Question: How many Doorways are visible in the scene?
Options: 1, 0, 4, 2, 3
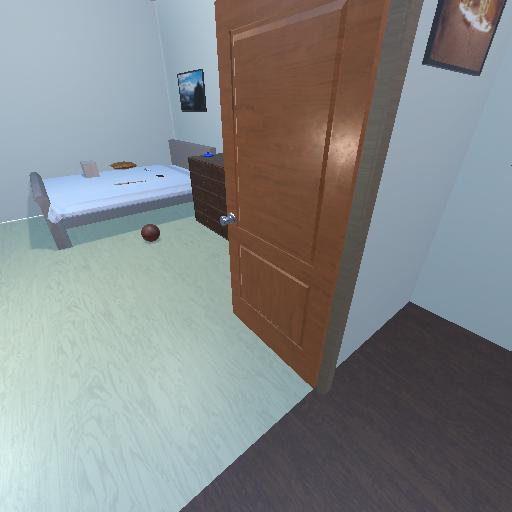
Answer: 1